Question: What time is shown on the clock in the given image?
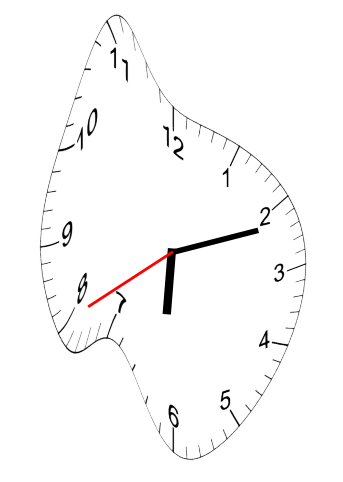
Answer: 06:11:40